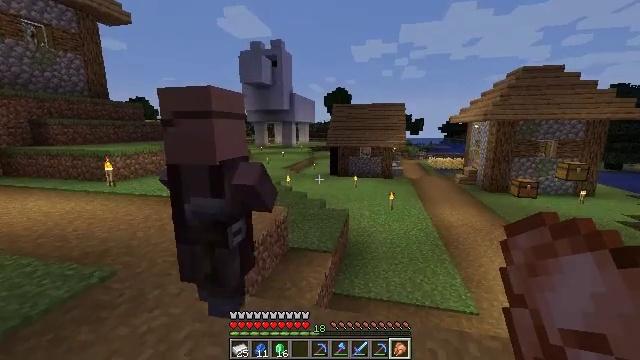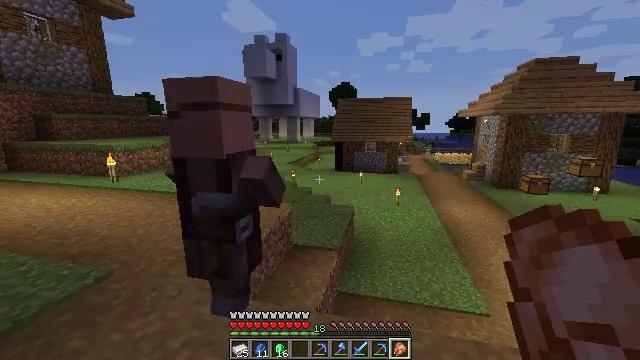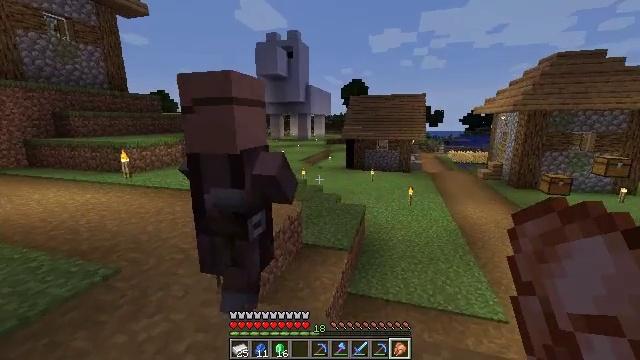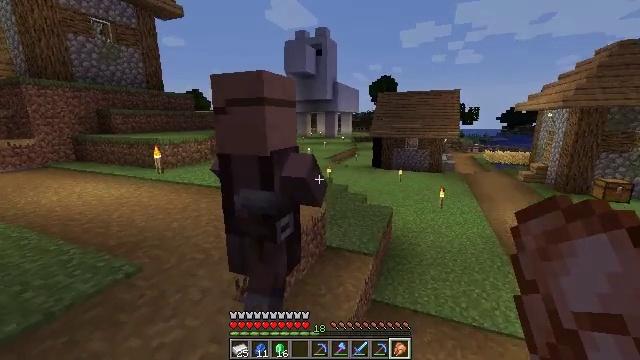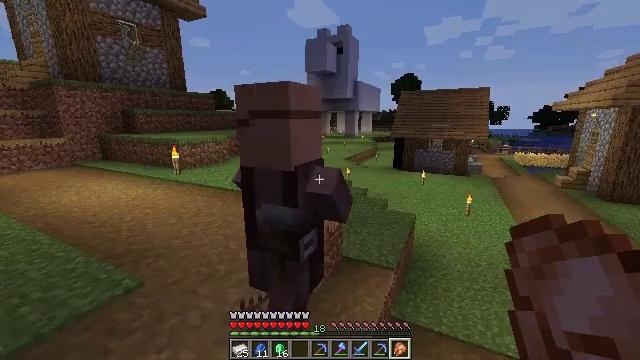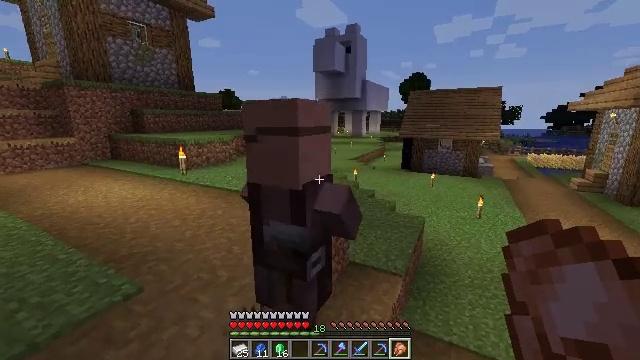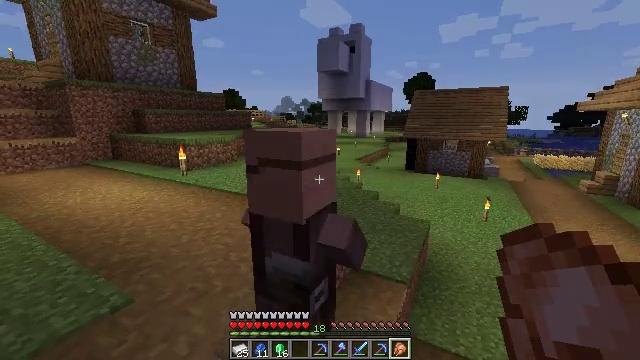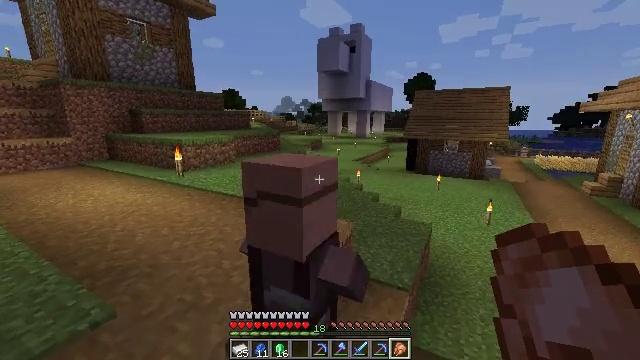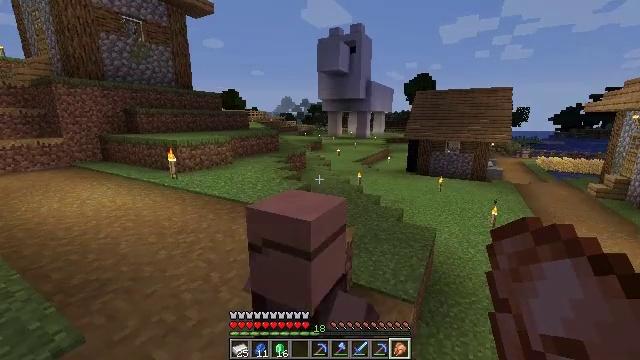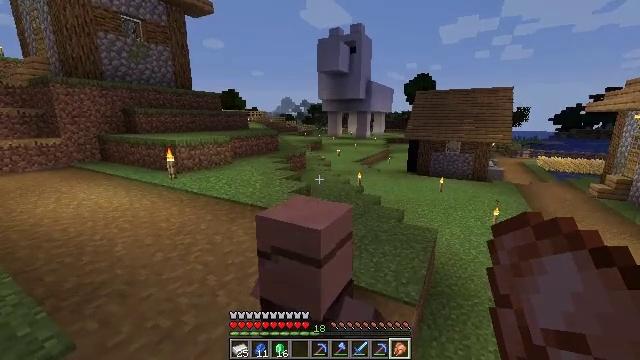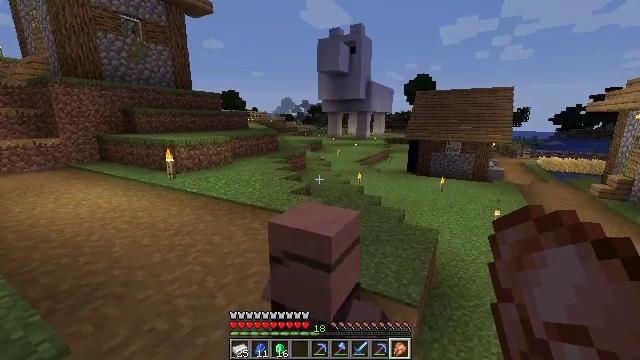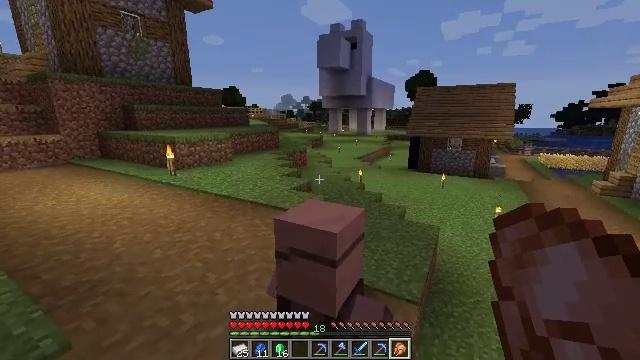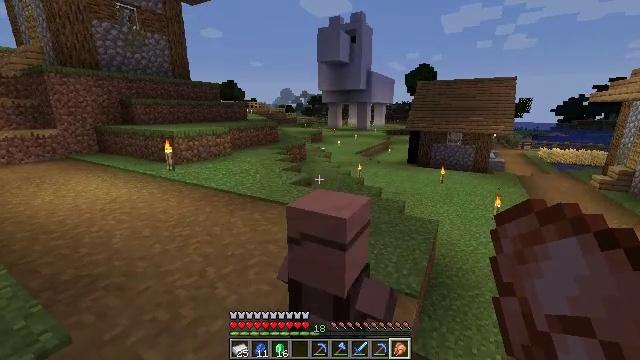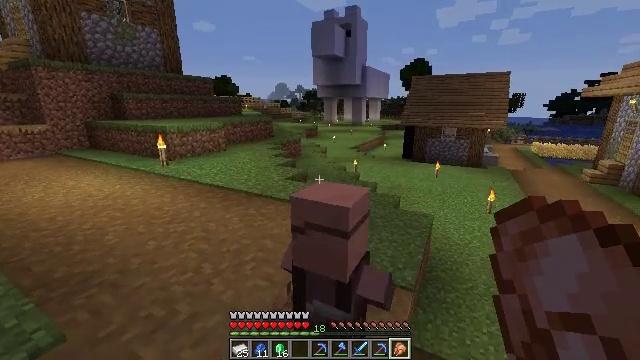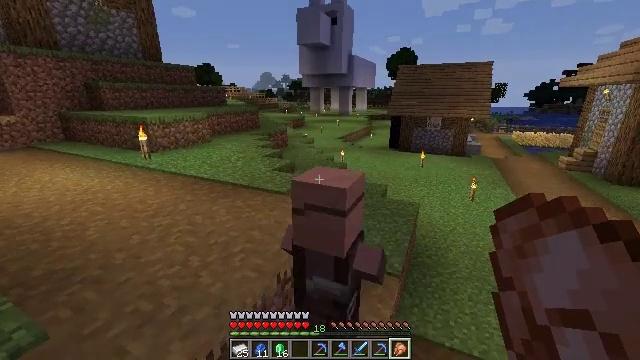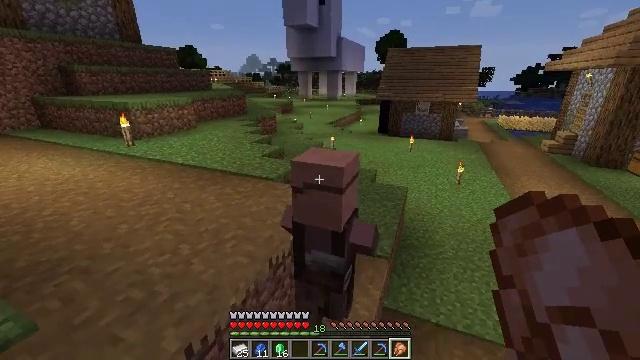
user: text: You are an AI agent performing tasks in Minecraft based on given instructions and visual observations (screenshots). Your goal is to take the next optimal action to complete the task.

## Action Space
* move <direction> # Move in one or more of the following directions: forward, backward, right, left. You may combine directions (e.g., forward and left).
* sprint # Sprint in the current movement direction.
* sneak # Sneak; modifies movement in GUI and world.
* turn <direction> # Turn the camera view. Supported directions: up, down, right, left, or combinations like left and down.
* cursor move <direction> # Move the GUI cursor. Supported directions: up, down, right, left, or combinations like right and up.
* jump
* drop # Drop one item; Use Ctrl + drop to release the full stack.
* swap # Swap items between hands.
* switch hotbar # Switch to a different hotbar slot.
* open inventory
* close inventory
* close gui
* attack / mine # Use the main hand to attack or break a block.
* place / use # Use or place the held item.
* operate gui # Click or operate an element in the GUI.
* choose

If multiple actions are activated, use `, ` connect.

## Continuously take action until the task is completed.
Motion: motion action
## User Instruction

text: Use a crafting table to create an emerald.
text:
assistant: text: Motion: move forward, turn left and down
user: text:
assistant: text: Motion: move forward, turn left
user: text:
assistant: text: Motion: move forward, turn left
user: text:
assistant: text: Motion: move forward, turn left
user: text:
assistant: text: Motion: move forward, turn left
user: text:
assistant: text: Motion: move forward
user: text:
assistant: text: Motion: move forward
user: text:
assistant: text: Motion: use / place
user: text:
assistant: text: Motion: use / place
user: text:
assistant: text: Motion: use / place
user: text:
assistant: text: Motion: use / place
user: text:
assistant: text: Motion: turn down
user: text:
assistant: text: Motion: turn right and down
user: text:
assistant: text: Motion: turn right and down
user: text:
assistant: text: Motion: turn right and down
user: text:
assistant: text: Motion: turn right and down
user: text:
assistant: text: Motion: turn right
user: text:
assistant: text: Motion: turn right
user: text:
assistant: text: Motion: use / place
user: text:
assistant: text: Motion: use / place
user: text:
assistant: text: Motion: use / place
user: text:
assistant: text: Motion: use / place
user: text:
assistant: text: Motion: turn right
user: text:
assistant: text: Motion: cursor move right, open gui
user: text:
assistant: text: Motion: no_op
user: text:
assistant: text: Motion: move forward
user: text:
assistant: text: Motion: move forward
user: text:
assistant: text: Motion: move forward
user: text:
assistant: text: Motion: move forward
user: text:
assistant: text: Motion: no_op